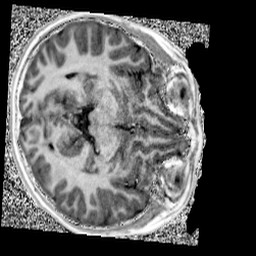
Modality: UNIT1
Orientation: axial
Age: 12
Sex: male
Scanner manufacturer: siemens
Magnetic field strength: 3 T
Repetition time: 4 s
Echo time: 0.00299 s